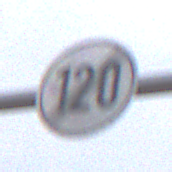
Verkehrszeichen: EndeGeschwindigkeit120
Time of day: Midday
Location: Outdoor (Suburban)
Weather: Overcast
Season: NotSpecified
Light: Natural